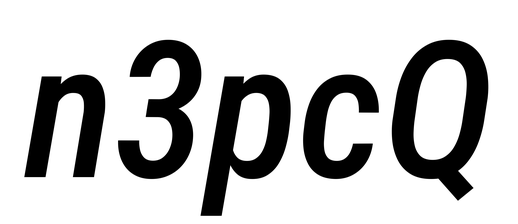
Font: Roboto-Italic_Condensed_Medium_Italic